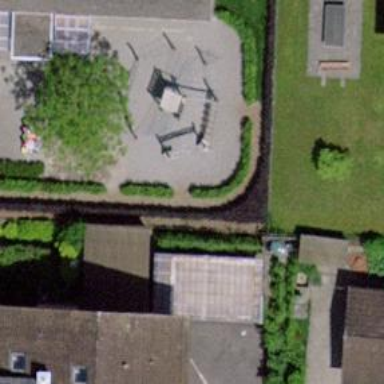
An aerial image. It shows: Hedge acting as barrier.